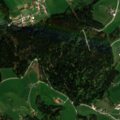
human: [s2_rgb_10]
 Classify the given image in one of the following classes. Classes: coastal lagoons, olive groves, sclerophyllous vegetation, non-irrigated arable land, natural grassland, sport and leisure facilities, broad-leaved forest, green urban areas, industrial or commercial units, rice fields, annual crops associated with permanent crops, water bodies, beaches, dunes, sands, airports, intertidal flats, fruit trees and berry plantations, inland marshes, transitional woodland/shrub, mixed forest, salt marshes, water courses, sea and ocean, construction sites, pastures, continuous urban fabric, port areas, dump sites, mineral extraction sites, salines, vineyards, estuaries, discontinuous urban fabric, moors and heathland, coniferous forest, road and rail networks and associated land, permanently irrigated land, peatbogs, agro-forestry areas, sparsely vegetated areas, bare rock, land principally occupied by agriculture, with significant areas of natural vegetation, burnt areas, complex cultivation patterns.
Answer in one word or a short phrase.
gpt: discontinuous urban fabric, pastures, complex cultivation patterns, land principally occupied by agriculture, with significant areas of natural vegetation, coniferous forest, mixed forest